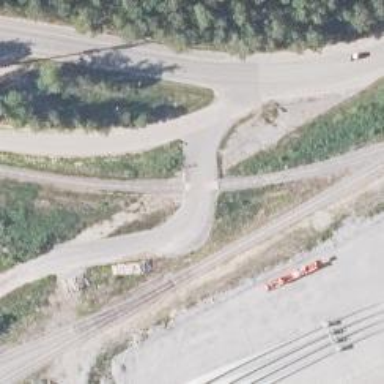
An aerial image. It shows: Level crossing with saltire marking.